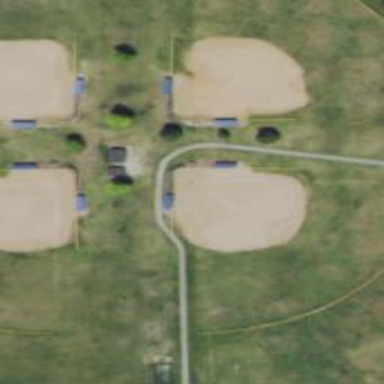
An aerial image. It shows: Baseball pitch for leisure land.